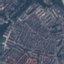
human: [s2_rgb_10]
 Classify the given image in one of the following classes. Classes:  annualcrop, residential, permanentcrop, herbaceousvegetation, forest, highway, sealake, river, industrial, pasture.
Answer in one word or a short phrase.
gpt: Residential